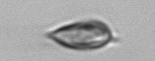
Label: Prorocentrum_triestinum